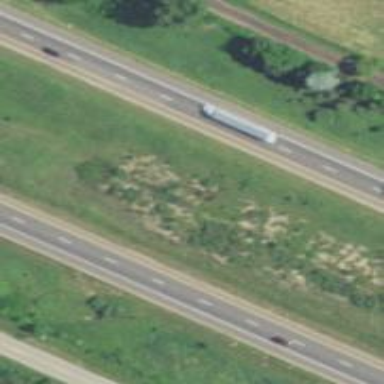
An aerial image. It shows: View of motorway.